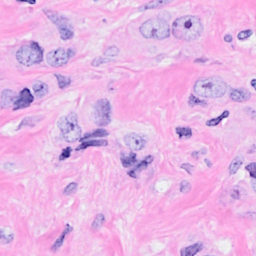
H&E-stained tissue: Breast